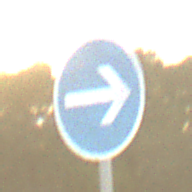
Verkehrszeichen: VorgeschriebeneFahrtrichtungHierRechts
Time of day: SunriseSunset
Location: Outdoor (RoadRail)
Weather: PartlyCloudy
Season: NotSpecified
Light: Natural